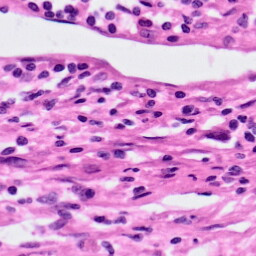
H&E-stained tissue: Lung